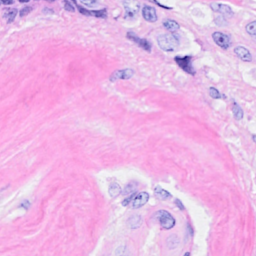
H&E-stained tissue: Breast